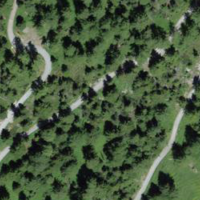
EUNIS habitat code: 43
Species observed at this site:
Saponaria ocymoides
Epipactis atrorubens